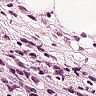
Metastatic tissue present: yes